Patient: sex M, age 50
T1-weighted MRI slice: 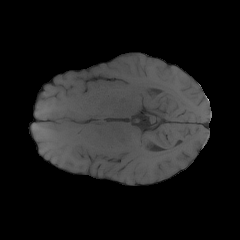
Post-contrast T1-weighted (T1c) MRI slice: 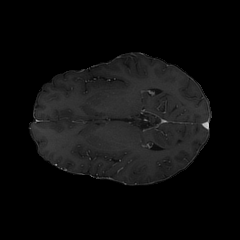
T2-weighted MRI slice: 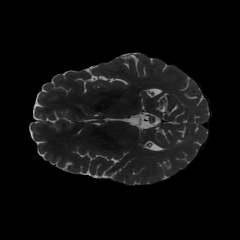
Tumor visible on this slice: no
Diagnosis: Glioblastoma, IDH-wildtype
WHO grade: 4